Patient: sex M, age 51
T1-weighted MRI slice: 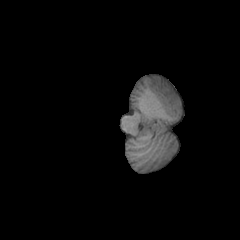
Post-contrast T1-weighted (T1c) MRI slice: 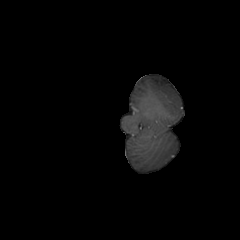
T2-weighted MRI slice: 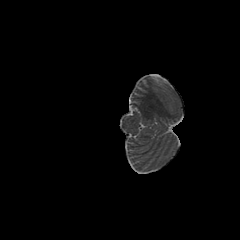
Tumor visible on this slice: no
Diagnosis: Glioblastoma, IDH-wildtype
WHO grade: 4